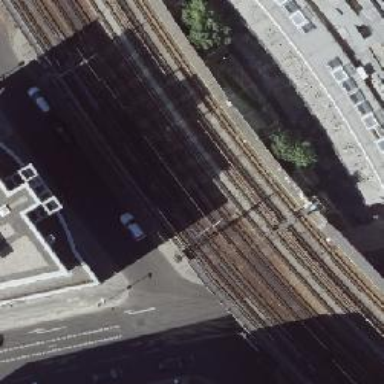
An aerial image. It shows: Viaduct railway bridge with electrified contact lines. The railway is supported by ballastless tracks.